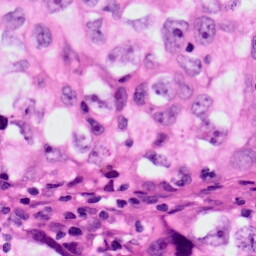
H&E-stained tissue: Lung